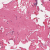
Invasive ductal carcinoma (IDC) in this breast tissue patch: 0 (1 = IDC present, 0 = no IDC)